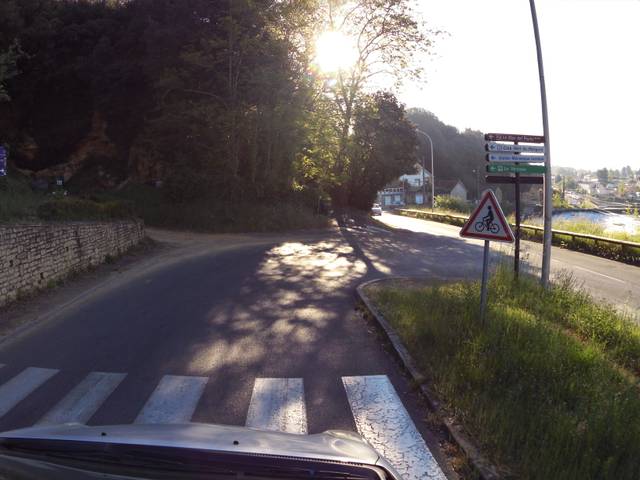
Region: France
Coordinates: 44.876, 1.224